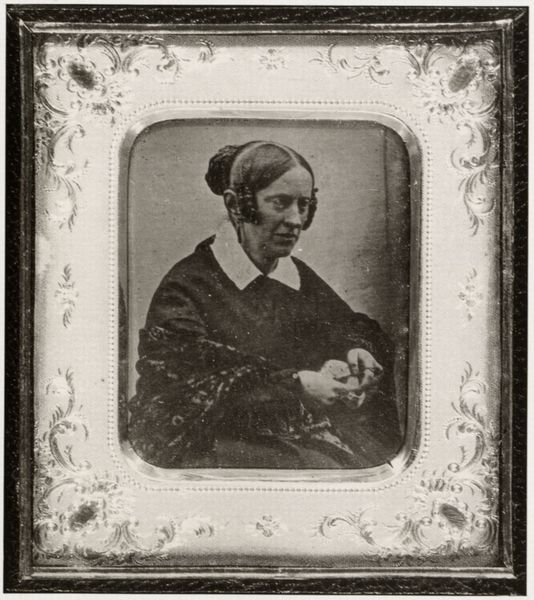
Titel: Porträt der Dichterin Annette von Droste-Hülshoff
Künstler: Deutscher Photograph
Schlagwörter: kopf, schatten, umhang, weiß, sitzen, blumen, frau, frisur, glas, grau, haar, kleid, licht, mund, nase, ohr, schwarz, stirn, stuhl, blick, dame, tuch, muster, ornament, alt, hemd, arm, arme, augen, bluse, kragen, rahmen, silber, trauer, bild, bildnis, hände, portrait, porträt, zweige, haare, brustbild, kinn, lippen, locke, locken, mittelscheitel, perlen, scheitel, passpartout, ranken, dutt, zöpfe, rand, sepia, fringe, hands, religious, white, women, black, bun, collar, dark hair, dress, face, female, hair, lady, nose, old, seated, sitting, woman, zopf, ernst, decorative, old woman, picture, sewing, nachdenklich, geschlossen, foto, fotografie, photographie, ringe, schwarz-weiß, brille, gesciht, photo, tracht, ecken, eiss, silver, versonnen, kragenw, ear, miene, eyes, metal, black and white, frame, shawl, texture, armut, fotographie, mother, mouth, scarf, abgerundet, aufnahme, curls, curl, victorian, cloak, leaves, neck, fingers, jewish, part, stare, lithograph, ornamental, geschlosse, fingerringe, page, shirt, photograph, photography, album, black dress, serious, poetry, schläfenlocken, annette, droste hülshof, finherringe, geperlt, haarschnecken, engraved, braid, woman sitting, knitting, literature, old lady, corner, curly hair, braids, 1800s, mum, depressed, mom, knot, metallrahmen, old photograph, hair bun, mono, ornamented, sterling frame, layd, 18. century, punched, spit curls, rounded rectangle, severely done hair